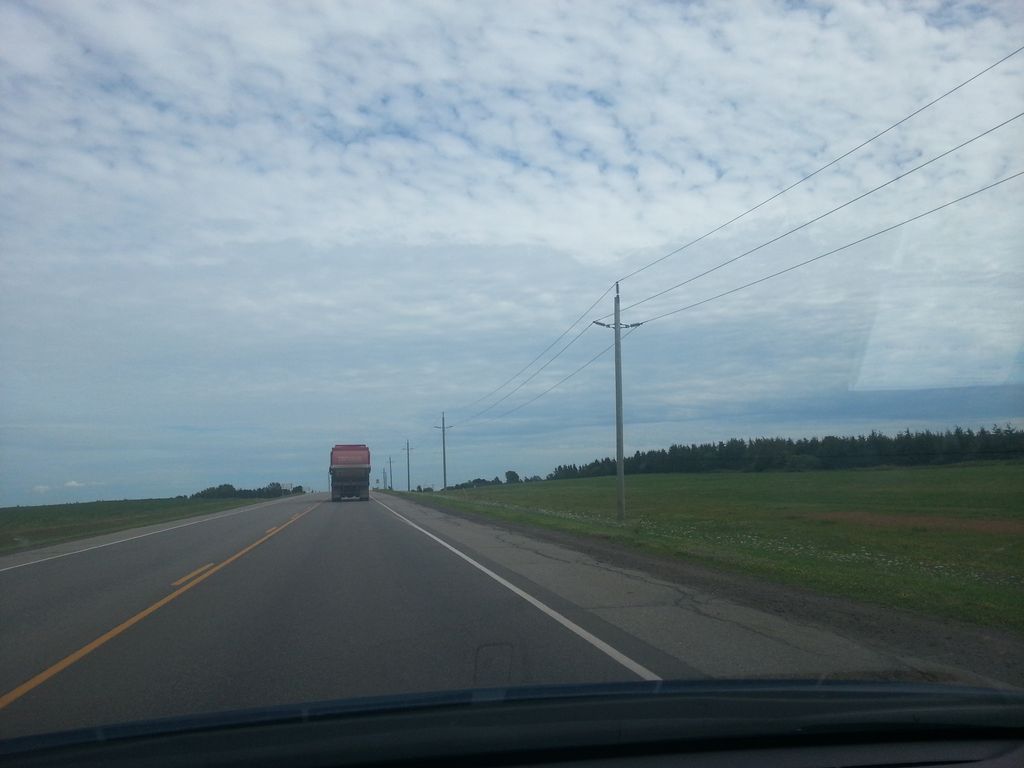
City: charlottetown